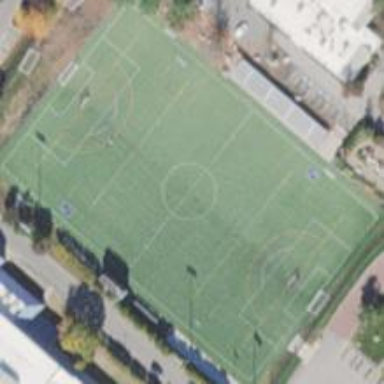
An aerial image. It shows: Soccer pitch for outdoor sports and leisure activities.